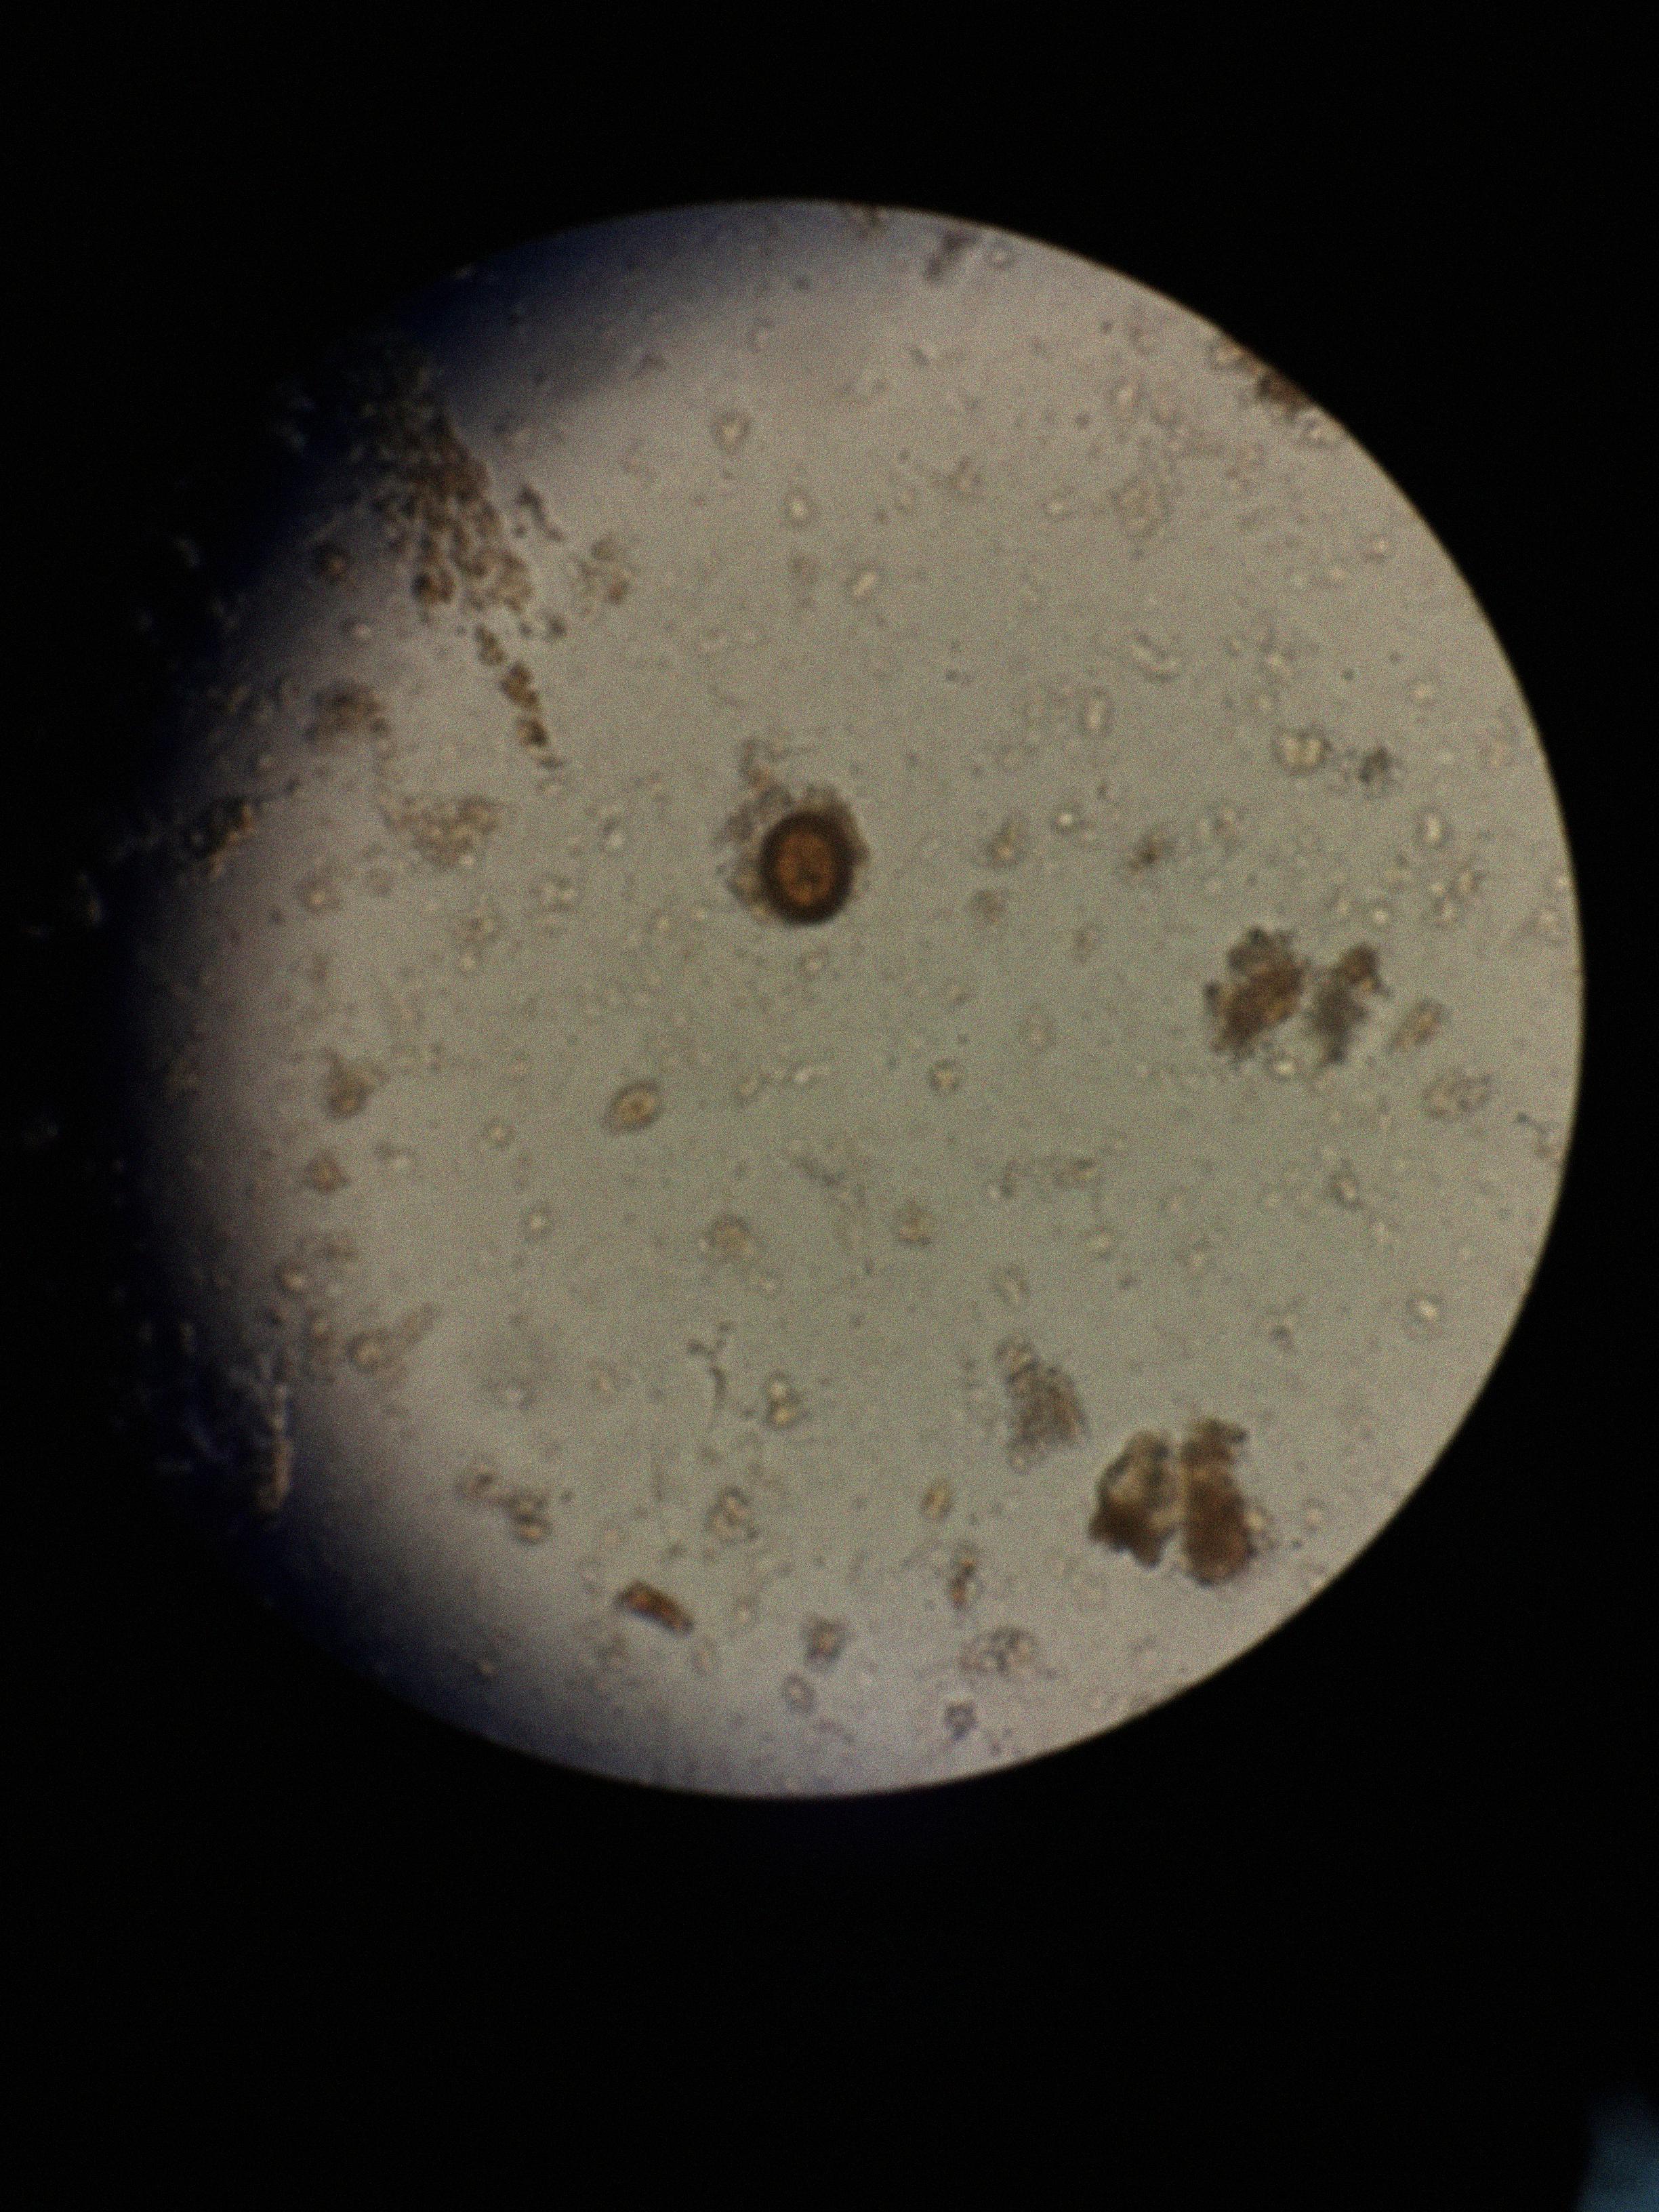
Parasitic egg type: Taenia spp. egg